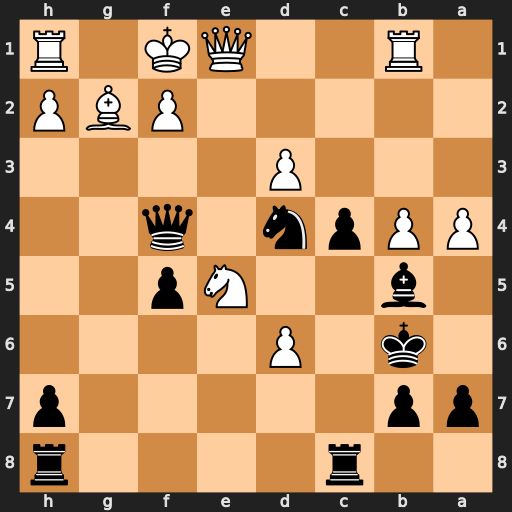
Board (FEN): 2r4r/pp5p/1k1P4/1b2Np2/PPpn1q2/3P4/5PBP/1R2QK1R
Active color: b
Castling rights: -
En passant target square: -
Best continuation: cxd3 axb5 d2 Nd7+ Kxb5 Qe5+ Qxe5